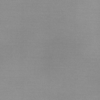
Label: dusty